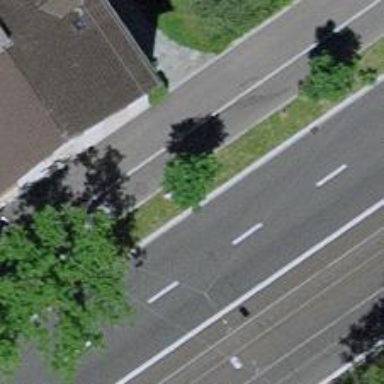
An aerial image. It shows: Avenue lined with trees.